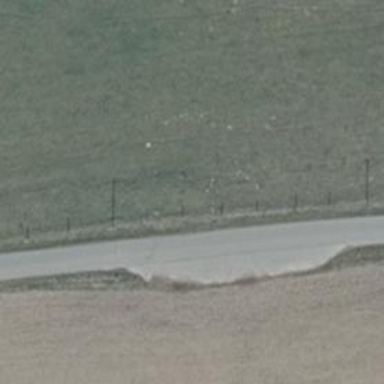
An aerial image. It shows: Passing place on the road.